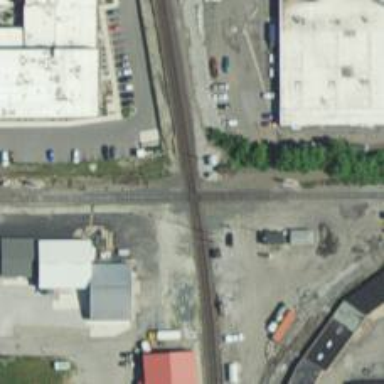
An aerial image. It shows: Railway crossing.